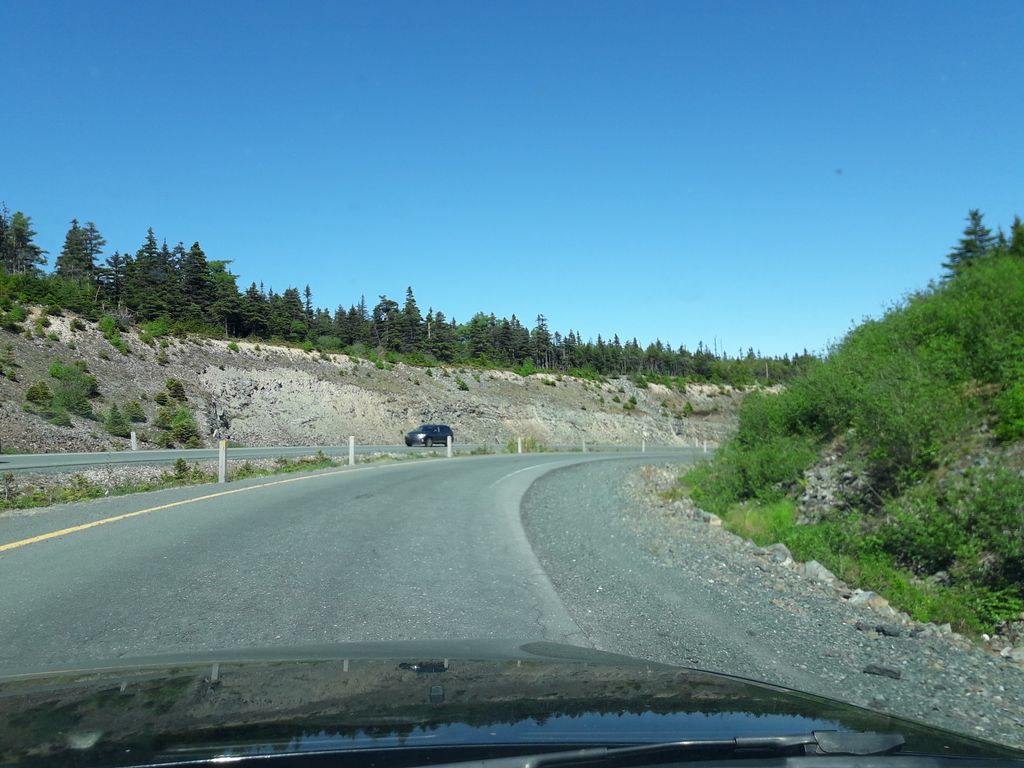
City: st_johns